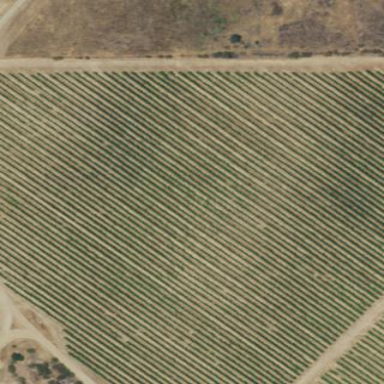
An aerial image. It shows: Vineyard where grapes are grown.